Question:
Hi I want to make the map view to look like that. I want to make the bottom right like that and when I click on it, it launches a modal view controller.
How to do this?
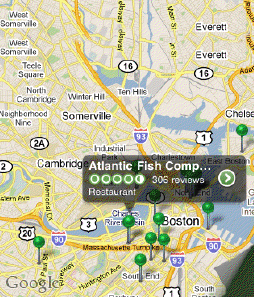
Answer: The only way to do this is to use photoshop and current a button that has the top and bottom transparency and use it as an button over your view.